Question: I'm trying to use Polymer's 'core-header-panel' to get used to the framework. I've tried to set up a basic page using this index.html file:
'''
<!DOCTYPE html>
<html>
<head>
<title></title>
<script src='/components/webcomponentsjs/webcomponents.js'></script>
<link rel='import' href='/components/core-header-panel/core-header-panel.html'>
</head>
<body unresolved>
<core-header-panel>
</core-header-panel>
</body>
</html>
'''
('components' is a symlink to 'bower_components' - eliminating the symlink does not cause any difference so it's not the symlink).
I am getting the following error: 'Uncaught SyntaxError: missing ) after argument list'.
This only occurs when I have 'core-header-panel.html''s import in my 'head' - having something in the body makes no difference. The error appears to be whilst parsing 'core-header-panel.html'. I am using ChromeCanary 44.0 x64 on a Windows platform, although the problem can be replicated in Chrome 42.0.
I've done a brief dig through the code but I do not understand Polymer enough to work out where the issue is coming from; all I know is that it is occurring inside 'Polymer.Bind._addAnnotatedListener'. Here's a complete stacktrace (for some reason I cannot copy+paste the entire stack trace through Chrome dev tools).
Any help with this basic example is greatly appreciated. I haven't added any of my own code, this is just reusing components that are already there.

- 'polymer''0.8.0'- 'paper-elements''0.5.5'
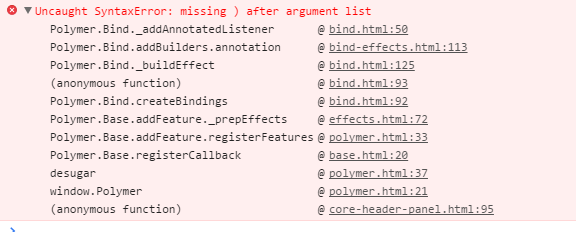
Answer: This was due to bower version mismatch. Oops. Polymer was using 0.8.0, but Paper Elements required 0.5.5